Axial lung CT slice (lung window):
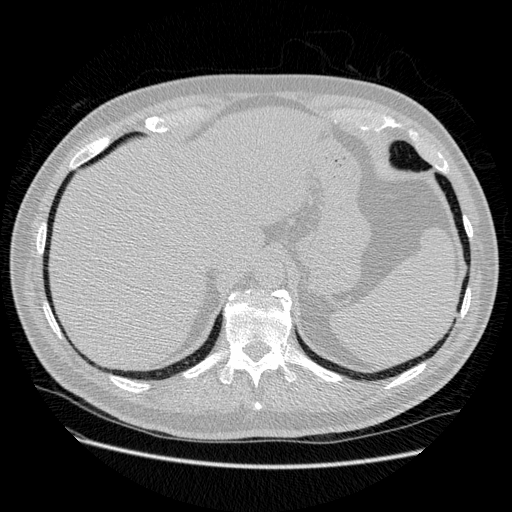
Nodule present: no